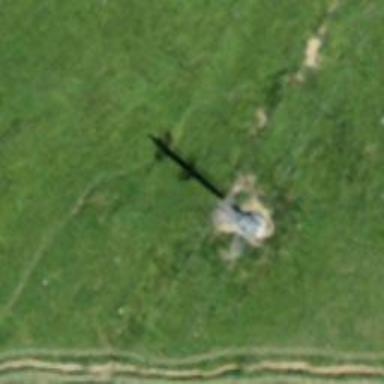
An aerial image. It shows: Pylon used for aerialway.